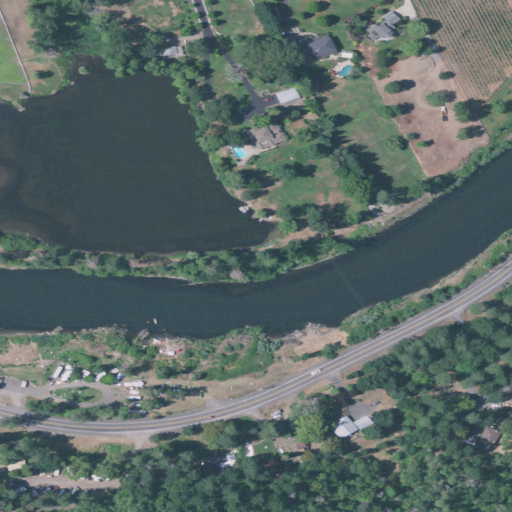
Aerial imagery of bar in Oregon named Seaman Bar containing open water, evergreen forest, grassland, open development, low intensity development, shrub, herbaceous wetlands, woody wetlands, pasture, and medium intensity development